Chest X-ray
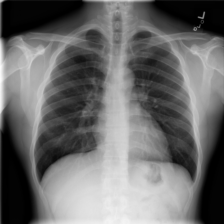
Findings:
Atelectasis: negative
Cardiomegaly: negative
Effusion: negative
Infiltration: negative
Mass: negative
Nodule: negative
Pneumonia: negative
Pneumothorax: negative
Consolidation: negative
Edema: negative
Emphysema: negative
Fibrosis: negative
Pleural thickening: negative
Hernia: negative